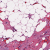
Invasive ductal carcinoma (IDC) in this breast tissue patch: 0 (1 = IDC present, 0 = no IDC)